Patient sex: F
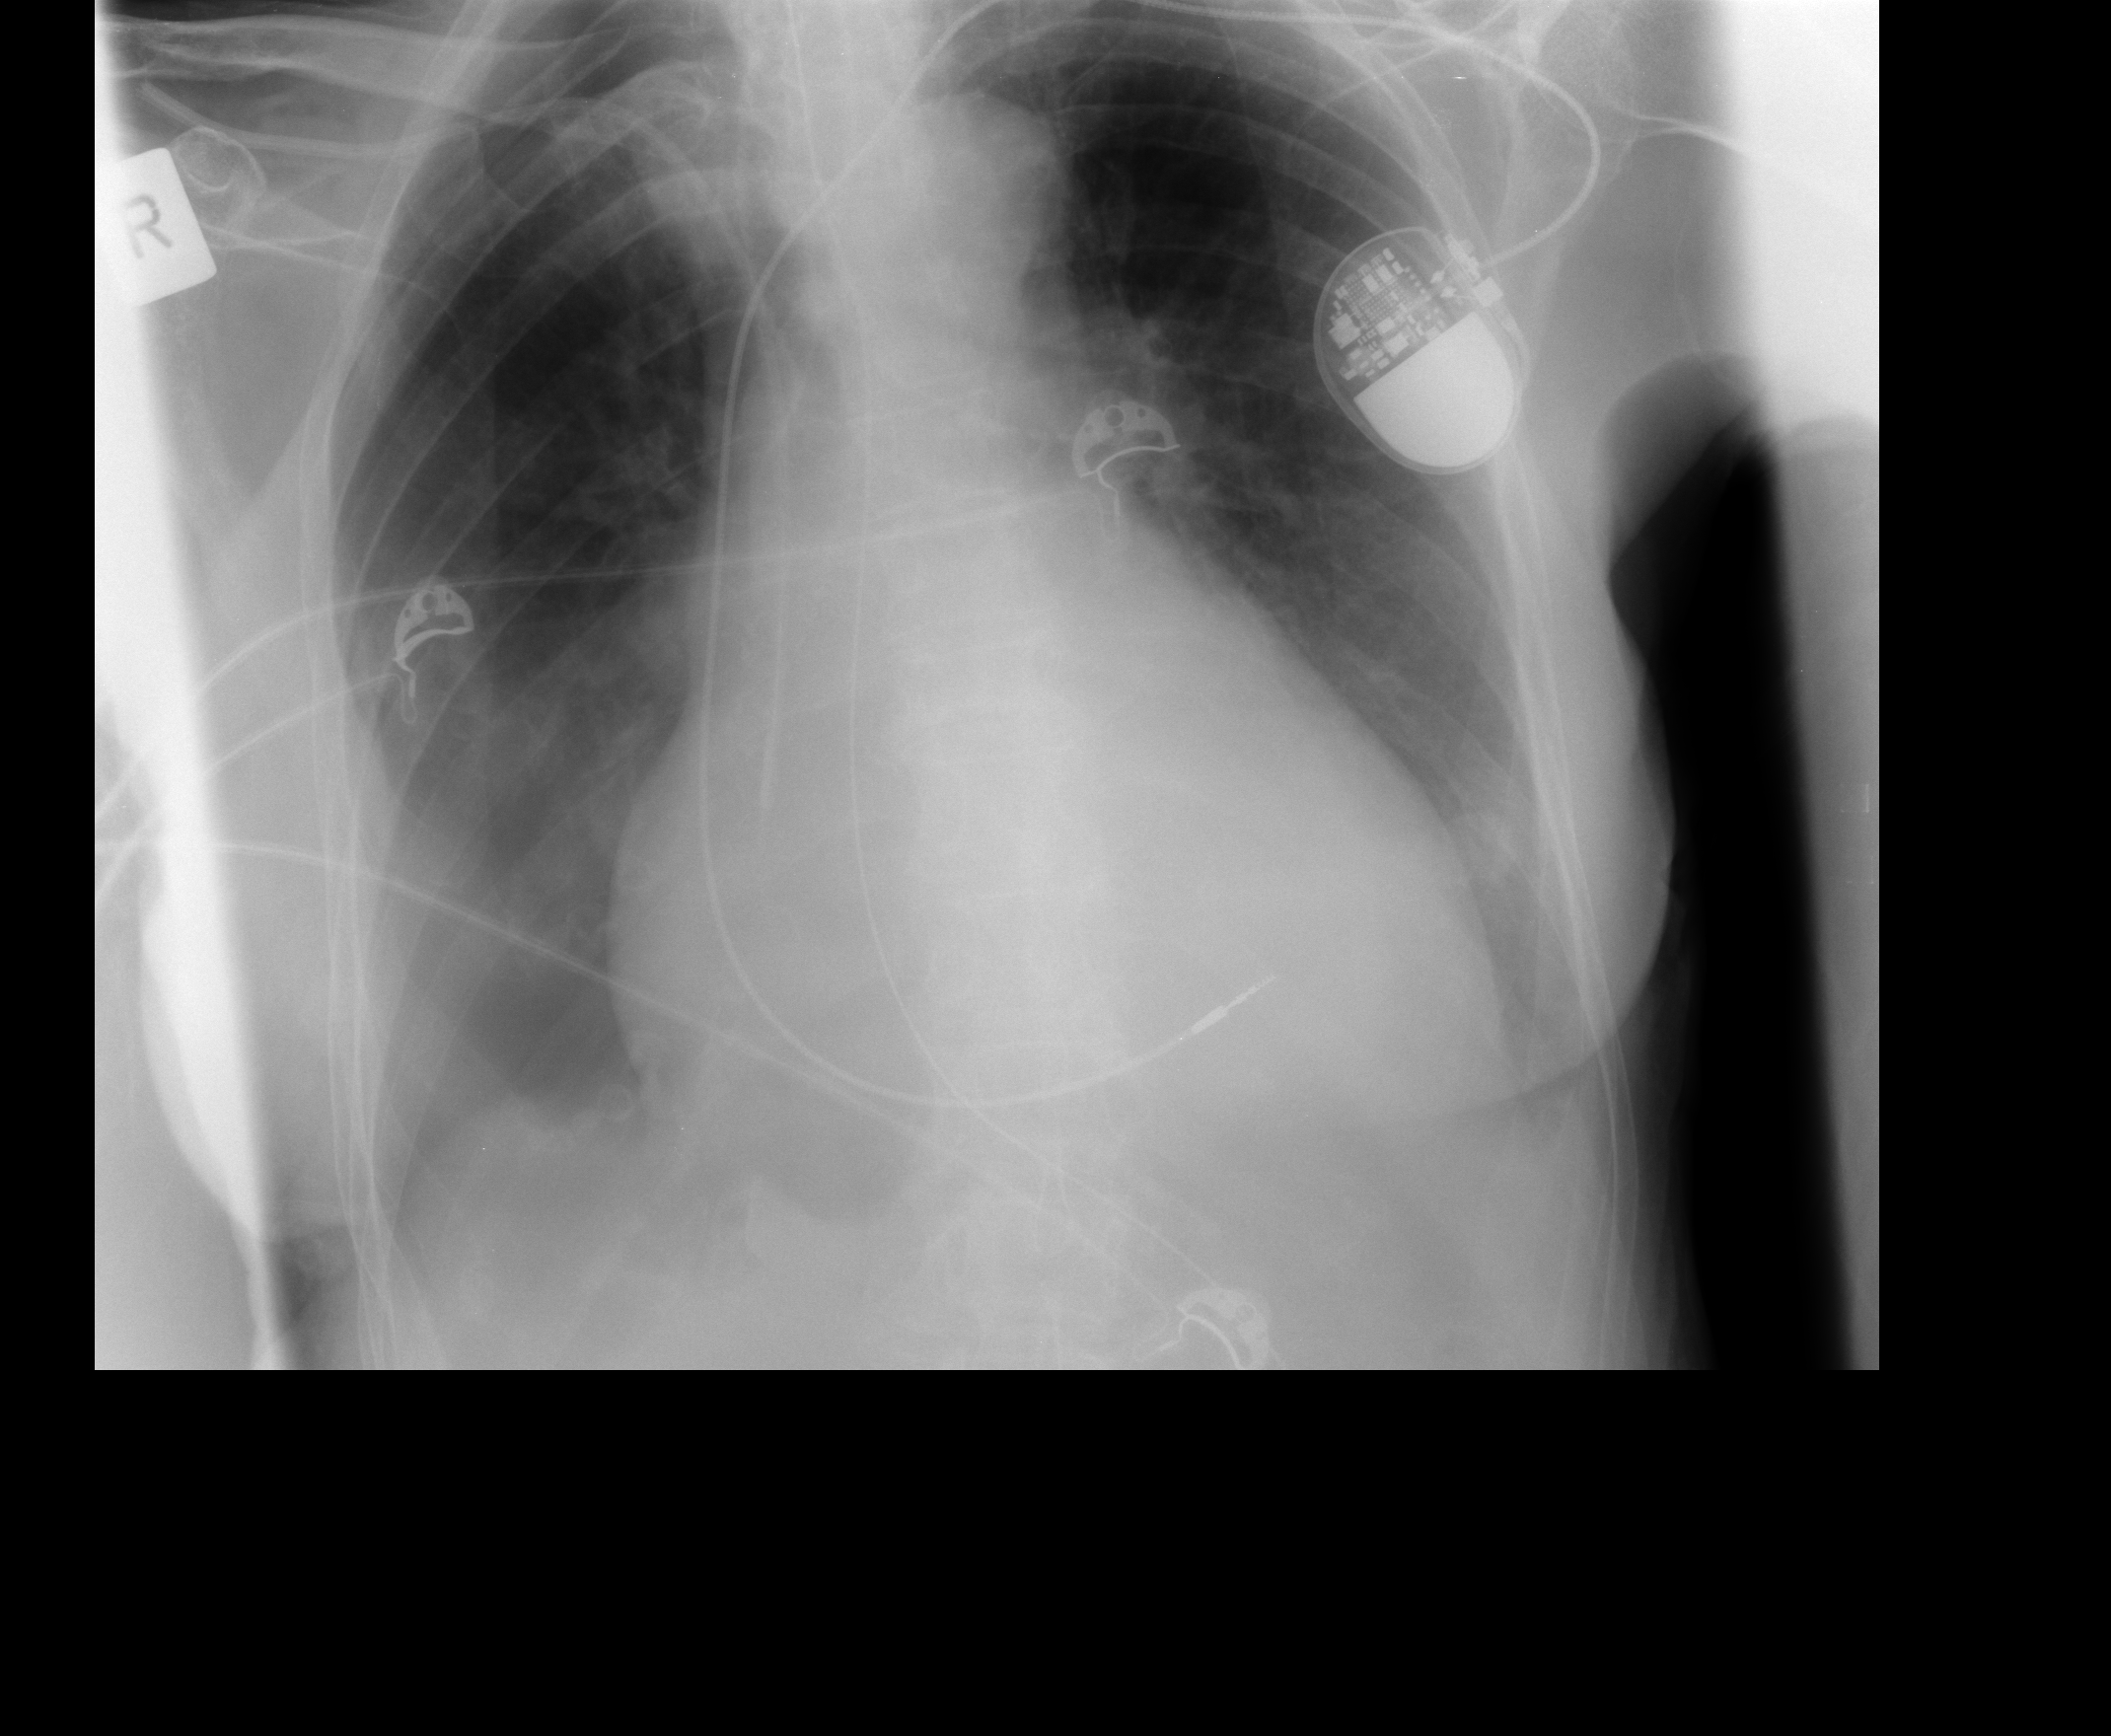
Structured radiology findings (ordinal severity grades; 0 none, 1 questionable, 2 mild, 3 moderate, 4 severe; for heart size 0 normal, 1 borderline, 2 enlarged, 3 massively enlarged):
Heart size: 3
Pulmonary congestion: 2
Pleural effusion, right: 3
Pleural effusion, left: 2
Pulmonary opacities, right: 1
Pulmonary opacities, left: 1
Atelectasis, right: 2
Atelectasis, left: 2